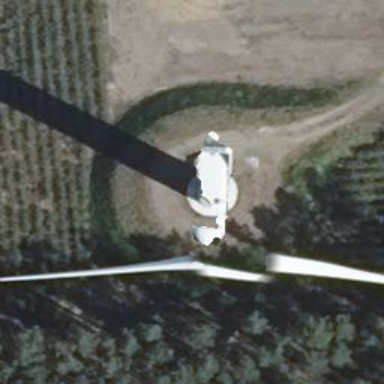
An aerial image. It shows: Wind generator powered by wind turbines of horizontal axis type. It is manufactured by Vestas.